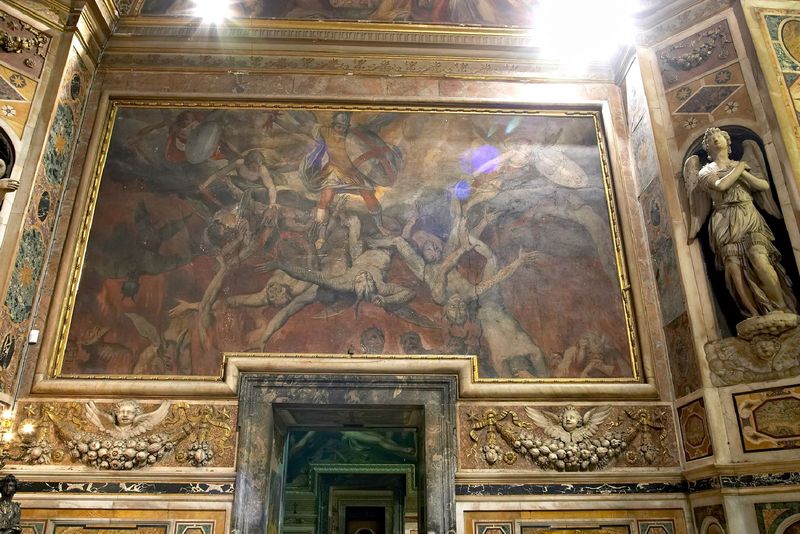
Titel: Ausstattung der dritten Kapelle auf der Südseite in Il Gesù in Rom
Künstler: Federico Zuccari
Standort: Rom, Il Gesù (EU - I - Latium)
Schlagwörter: gemälde, menschen, lampen, licht, marmor, malerei, wand, rahmen, tod, tot, bild, gold, engel, früchte, statue, düster, türen, krieg, schlacht, untergang, wandmalerei, interior, nische, schild, tote, verletzte, helm, ritter, girlanden, teufel, mittelalter, putten, gothik, renessaince, tpd